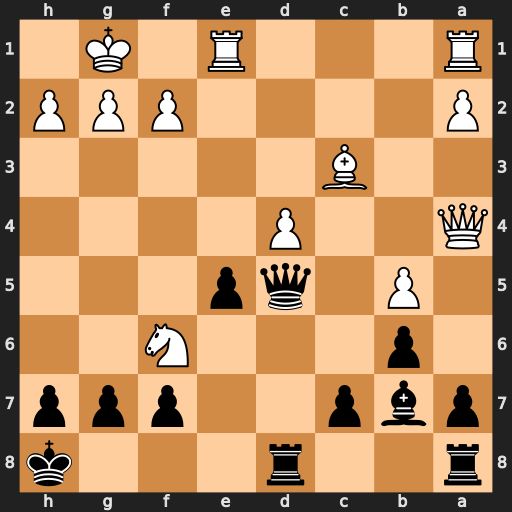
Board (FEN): r2r3k/pbp2ppp/1p3N2/1P1qp3/Q2P4/2B5/P4PPP/R3R1K1
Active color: b
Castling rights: -
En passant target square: -
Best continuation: Qxg2#